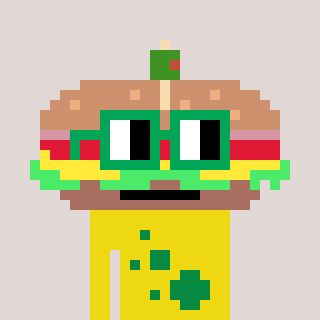
a pixel art character with square green glasses, a sandwich-shaped head and a yellow-colored body on a warm background